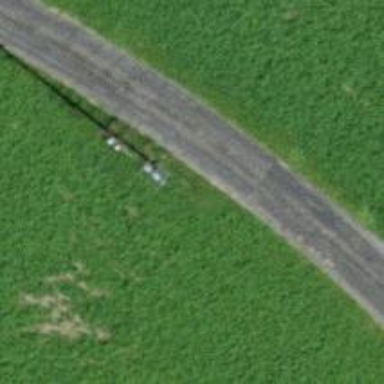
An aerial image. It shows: Power pole.